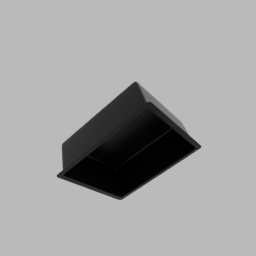
Label: appliances